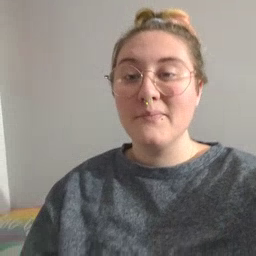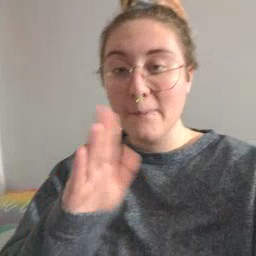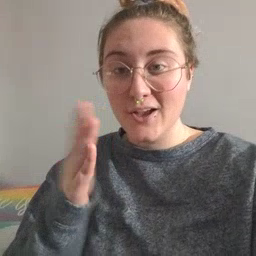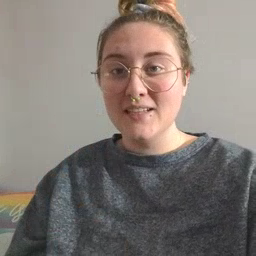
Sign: book